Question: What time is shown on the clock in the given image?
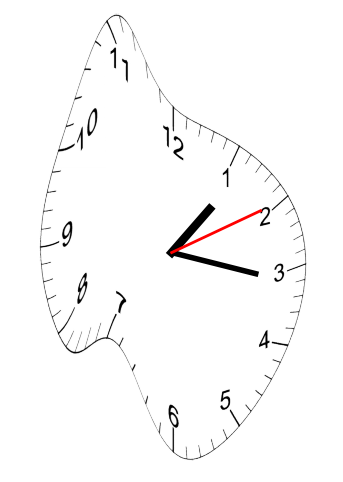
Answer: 01:16:10